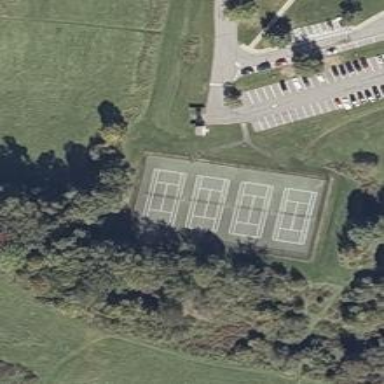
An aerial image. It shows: Tennis court on the leisure land pitch.